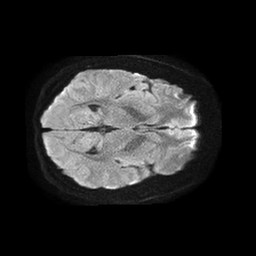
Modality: TRACE
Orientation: axial
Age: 37
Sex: female
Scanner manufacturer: philips
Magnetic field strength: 1.5 T
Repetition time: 4.6 s
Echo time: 0.08631 s